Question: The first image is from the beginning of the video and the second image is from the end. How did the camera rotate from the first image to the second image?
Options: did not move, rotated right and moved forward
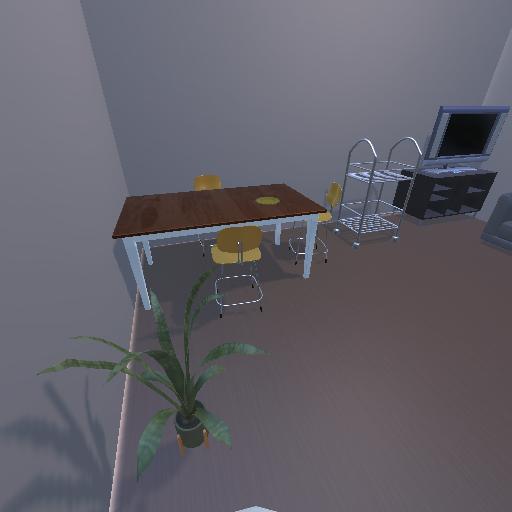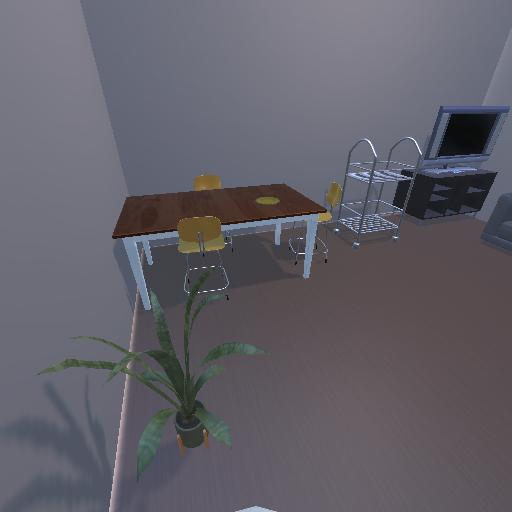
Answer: did not move